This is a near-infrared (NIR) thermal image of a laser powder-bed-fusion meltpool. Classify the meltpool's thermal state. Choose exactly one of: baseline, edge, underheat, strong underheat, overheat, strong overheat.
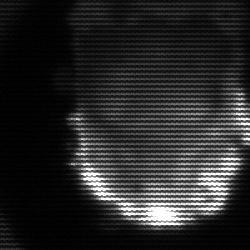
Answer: baseline